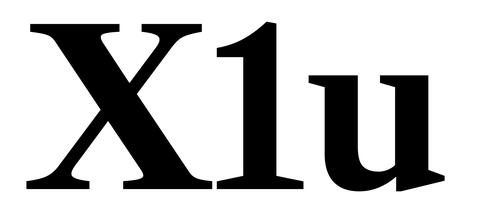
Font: LibreCaslonText_Bold